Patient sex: F
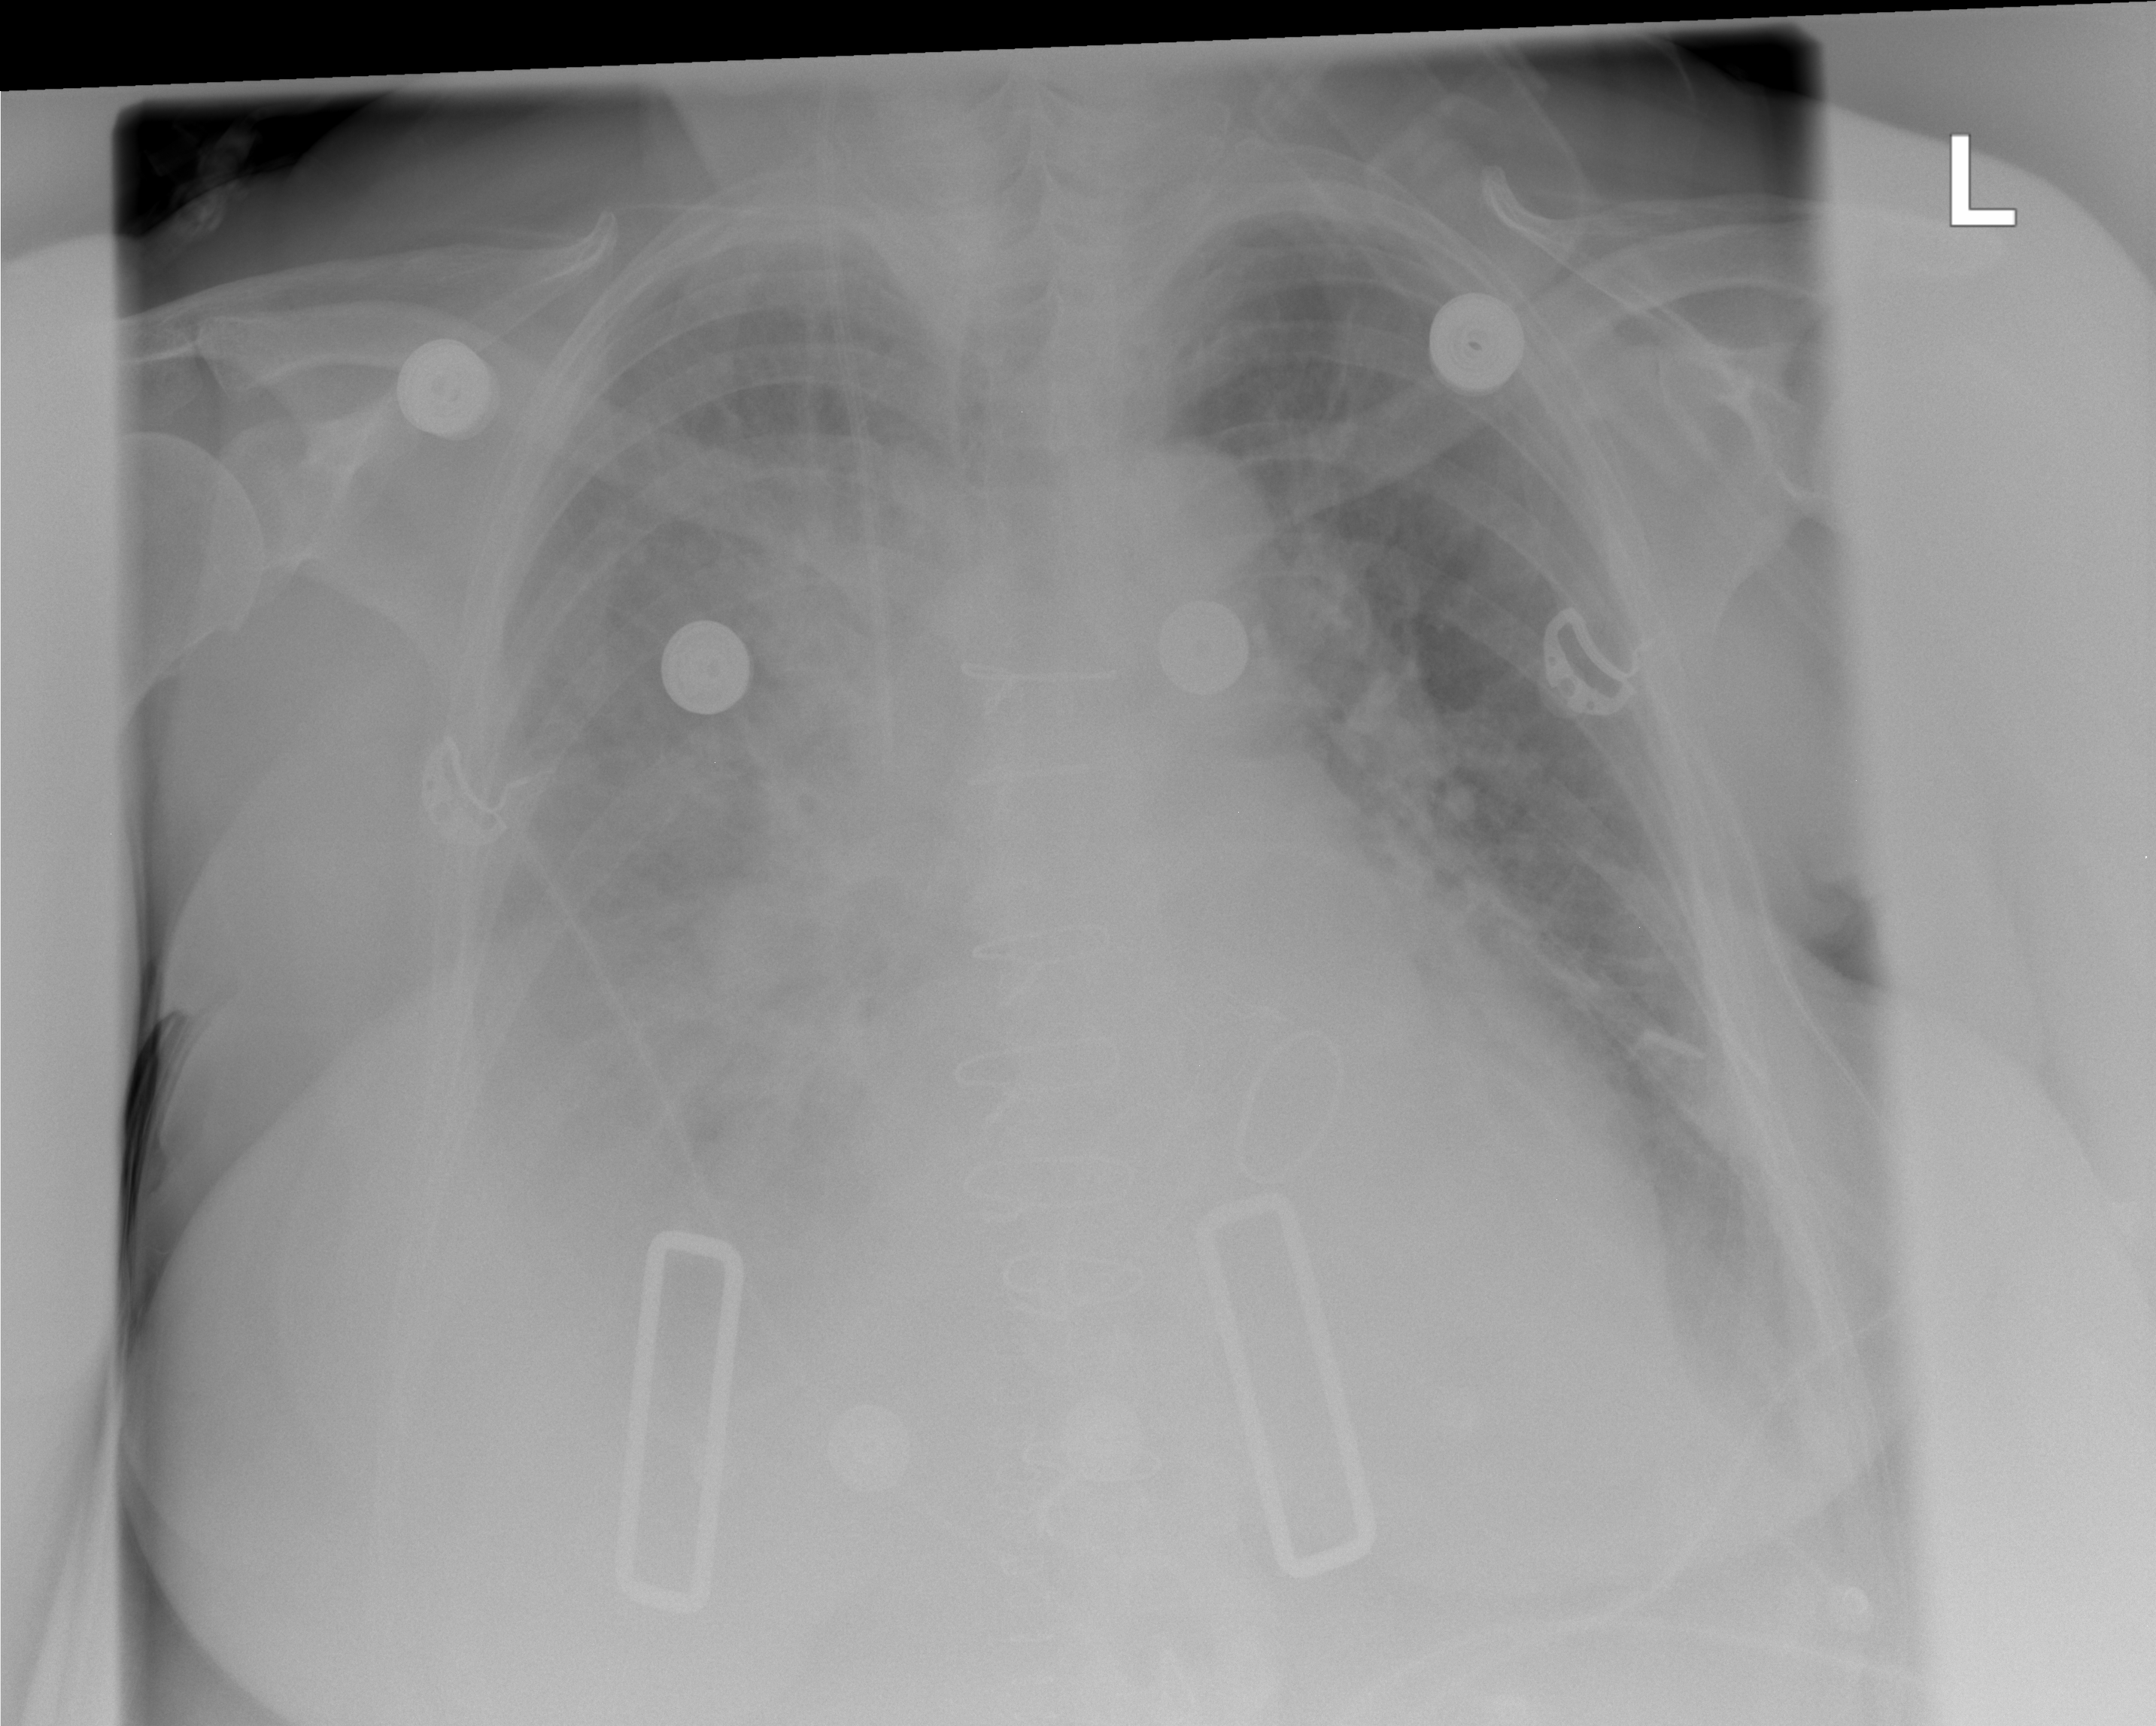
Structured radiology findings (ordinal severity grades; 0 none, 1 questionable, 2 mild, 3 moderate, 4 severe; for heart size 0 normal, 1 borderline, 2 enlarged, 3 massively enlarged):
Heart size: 2
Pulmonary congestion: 3
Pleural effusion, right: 3
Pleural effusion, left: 2
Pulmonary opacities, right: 3
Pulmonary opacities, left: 2
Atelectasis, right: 2
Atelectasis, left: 2